Field crop: maize
Growth stage: 1
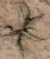
Species: salsola